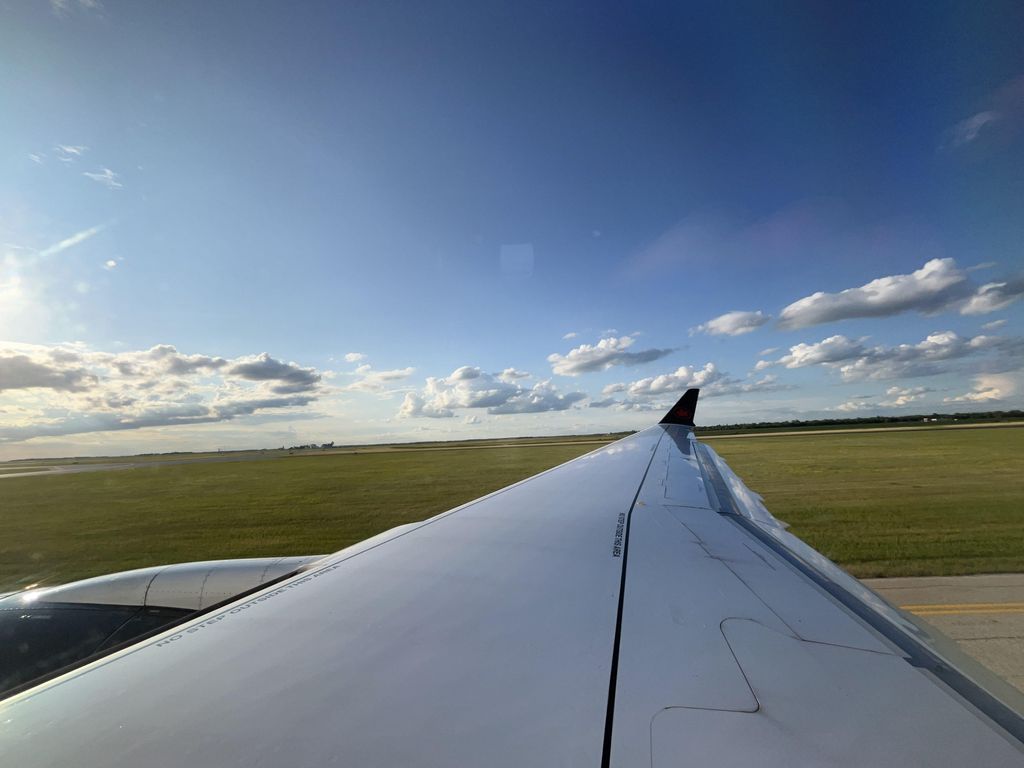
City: winnipeg